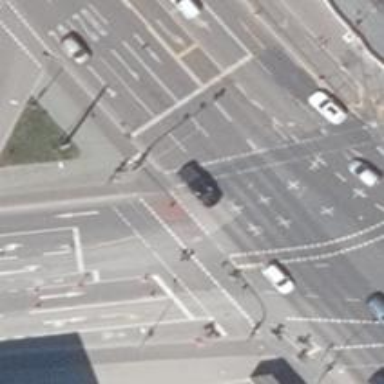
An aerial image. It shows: Primary highway with separate asphalt sidewalks and cycleways.